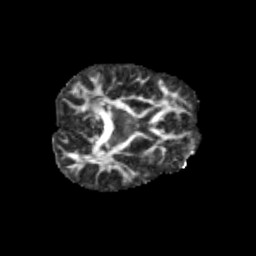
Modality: FA
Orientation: axial
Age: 11
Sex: male
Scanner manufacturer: siemens
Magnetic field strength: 3 T
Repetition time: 3.8 s
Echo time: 0.07 s